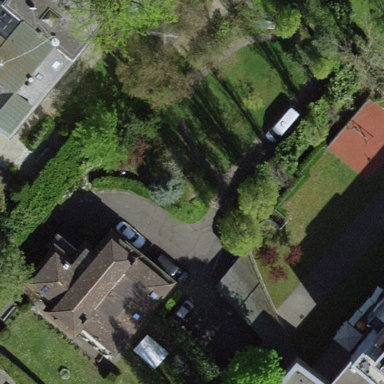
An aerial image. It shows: Garden enclosed by fence.